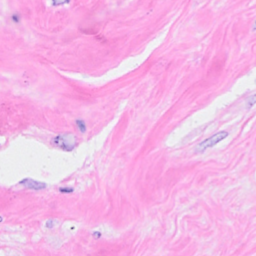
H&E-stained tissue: Breast